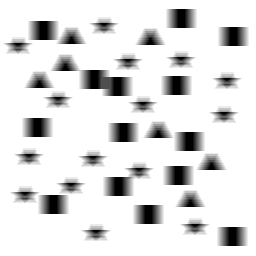
Squares: 14
Triangles: 7
Stars: 15
Total shapes: 36